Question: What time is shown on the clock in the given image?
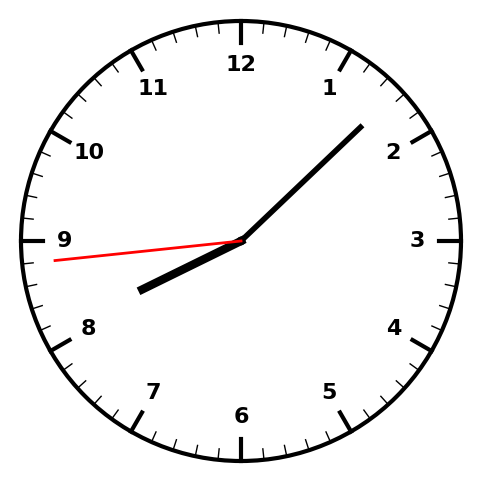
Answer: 08:07:44